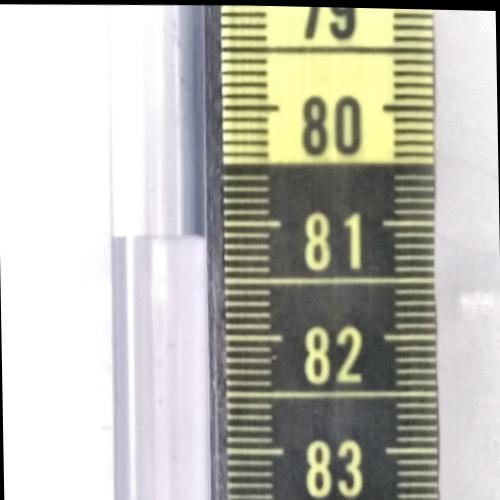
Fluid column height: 81.1 cm